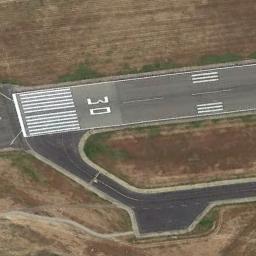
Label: runway